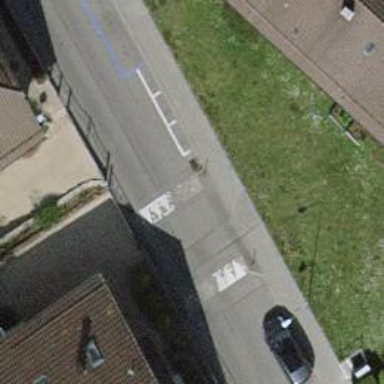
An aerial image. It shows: Traffic calming hump on the road.